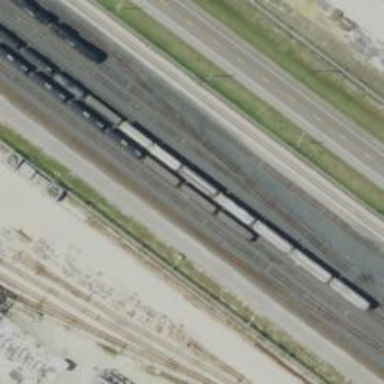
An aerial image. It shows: Railway yard.